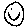
Label: smiley face